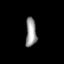
Tissue: lung
Cell type: Epithelial cells
Senescence score: 0.6834
Nuclear area (px): 308
Mean DAPI intensity: 150.695